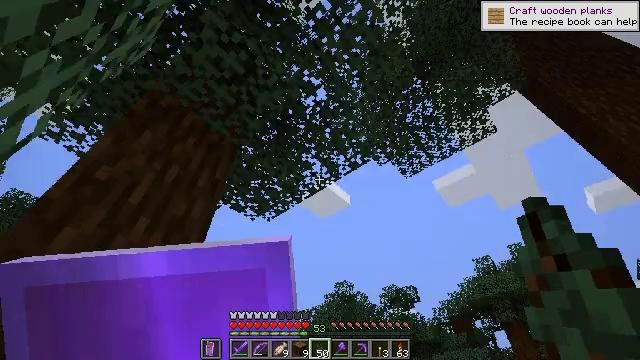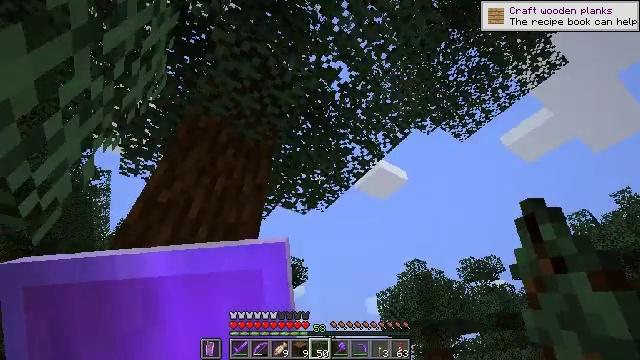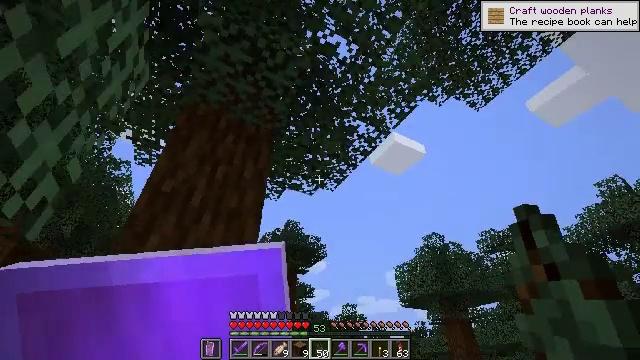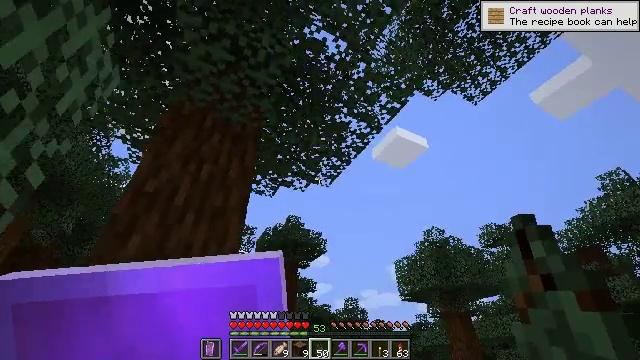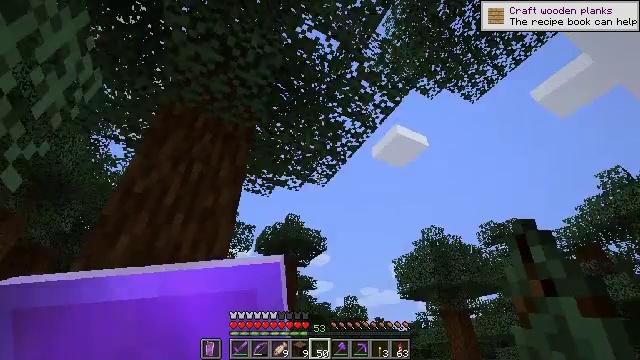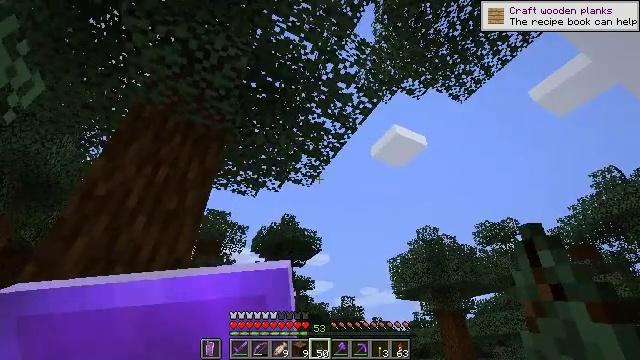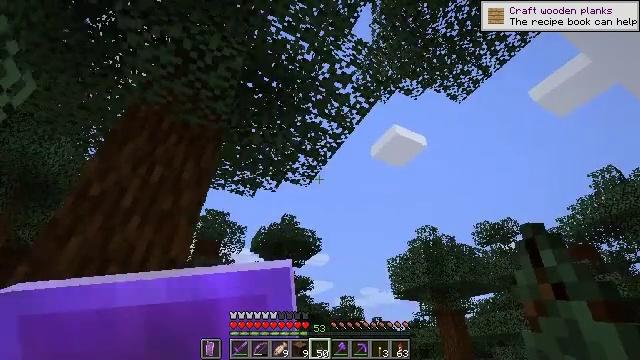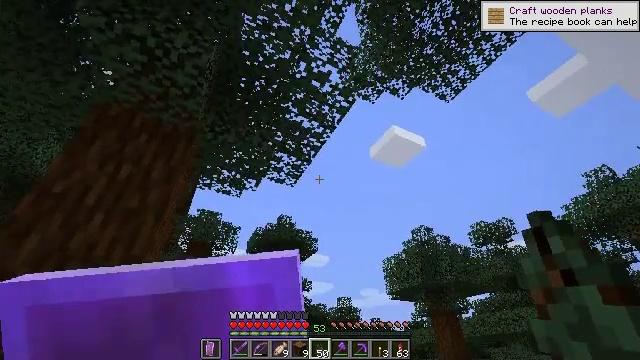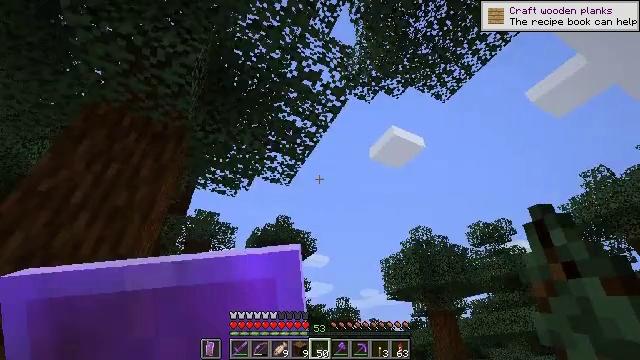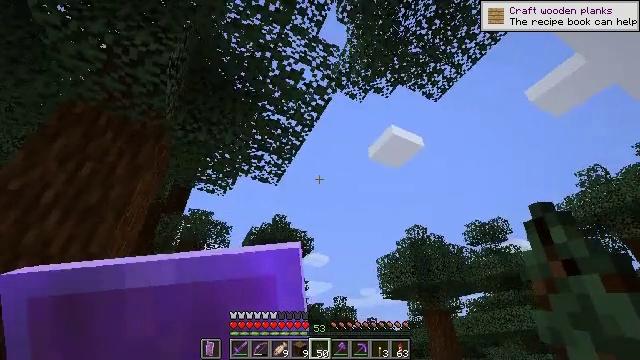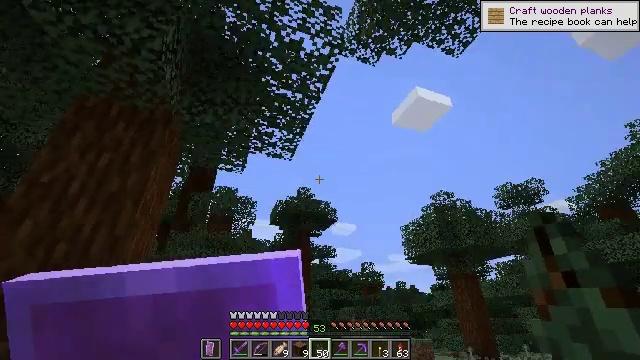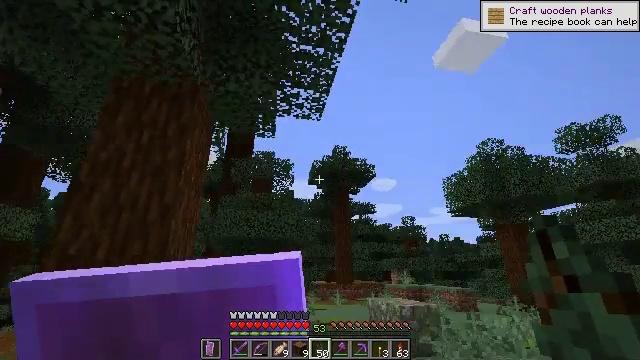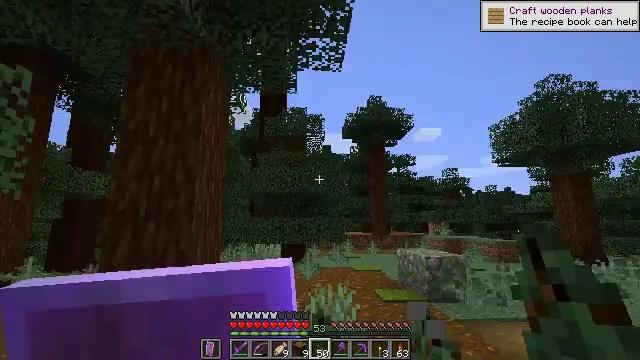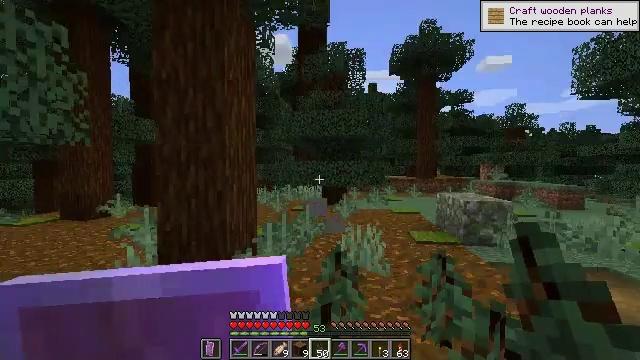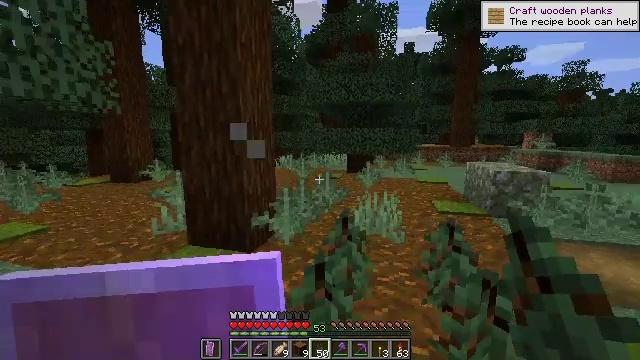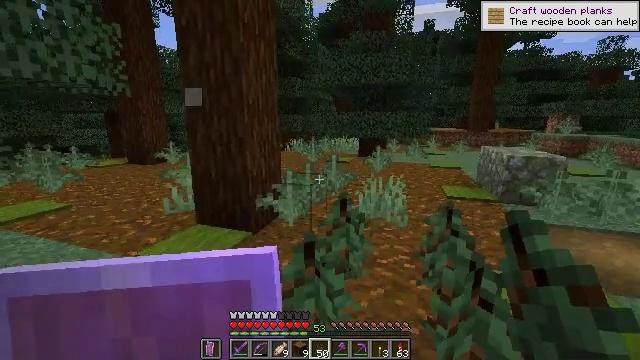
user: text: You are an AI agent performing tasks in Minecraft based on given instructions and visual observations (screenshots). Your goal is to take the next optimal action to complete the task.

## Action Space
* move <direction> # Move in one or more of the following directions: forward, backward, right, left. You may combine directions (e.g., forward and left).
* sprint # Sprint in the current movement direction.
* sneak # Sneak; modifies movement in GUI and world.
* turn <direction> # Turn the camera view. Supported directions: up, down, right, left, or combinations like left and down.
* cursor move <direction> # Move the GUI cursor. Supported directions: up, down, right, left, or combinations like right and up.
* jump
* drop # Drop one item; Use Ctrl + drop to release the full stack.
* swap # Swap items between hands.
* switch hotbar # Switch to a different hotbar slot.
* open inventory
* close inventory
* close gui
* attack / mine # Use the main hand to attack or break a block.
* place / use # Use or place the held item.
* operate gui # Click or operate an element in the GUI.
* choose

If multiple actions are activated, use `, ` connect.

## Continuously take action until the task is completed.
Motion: motion action
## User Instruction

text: Harvest the spruce log from a tree trunk.
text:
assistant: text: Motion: move right, turn left and down
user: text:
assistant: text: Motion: move right, turn left and down
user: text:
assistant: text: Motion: move right, turn down
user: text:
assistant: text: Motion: move right
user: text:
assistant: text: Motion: move right
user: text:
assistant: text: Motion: move right
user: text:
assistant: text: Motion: move right
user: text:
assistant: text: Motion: move right
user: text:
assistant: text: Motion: move right
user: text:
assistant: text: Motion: move right, turn left and down
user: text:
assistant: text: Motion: move right, turn left and down
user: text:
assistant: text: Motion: move right, turn left and down
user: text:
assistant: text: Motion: move right, turn left and down
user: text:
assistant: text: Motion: move right, turn left and down
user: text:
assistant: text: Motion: move right, turn left and down
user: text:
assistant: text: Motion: no_op
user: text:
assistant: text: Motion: no_op
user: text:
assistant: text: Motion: no_op
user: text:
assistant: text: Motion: no_op
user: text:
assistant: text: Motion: no_op
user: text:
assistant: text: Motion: no_op
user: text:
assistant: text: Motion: turn left and up
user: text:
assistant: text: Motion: turn left and up
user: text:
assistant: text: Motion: turn up
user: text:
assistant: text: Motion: turn up
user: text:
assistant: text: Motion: no_op
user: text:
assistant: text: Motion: no_op
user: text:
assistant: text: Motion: no_op
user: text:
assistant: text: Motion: move left
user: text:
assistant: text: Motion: move left, turn up